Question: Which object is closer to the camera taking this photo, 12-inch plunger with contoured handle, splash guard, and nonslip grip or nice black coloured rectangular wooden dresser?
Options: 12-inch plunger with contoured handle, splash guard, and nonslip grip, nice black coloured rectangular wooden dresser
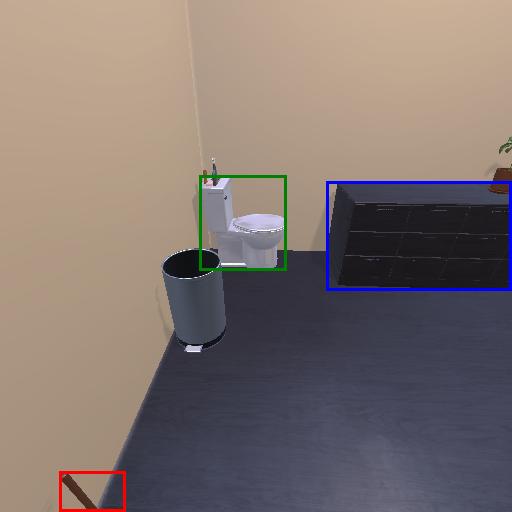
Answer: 12-inch plunger with contoured handle, splash guard, and nonslip grip